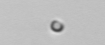
Label: nanoplankton_mix